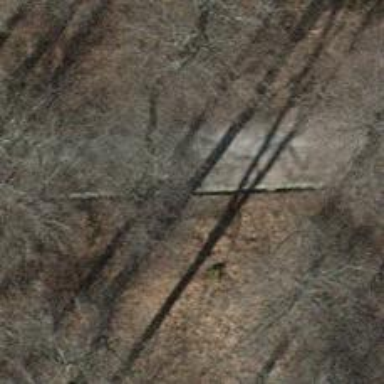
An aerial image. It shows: Ground path.